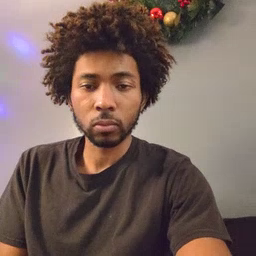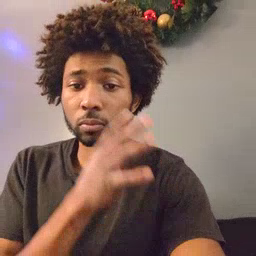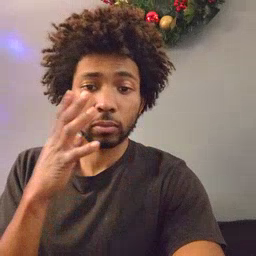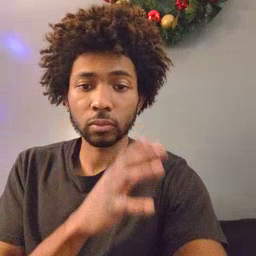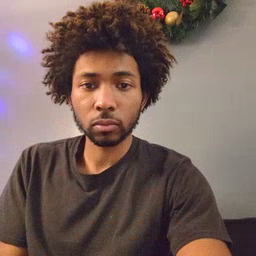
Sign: farm